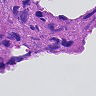
Metastatic tissue present: yes